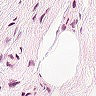
Metastatic tissue present: no